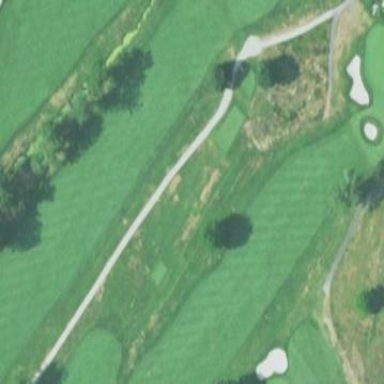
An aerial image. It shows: Grassy area designated as golf fairway.